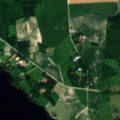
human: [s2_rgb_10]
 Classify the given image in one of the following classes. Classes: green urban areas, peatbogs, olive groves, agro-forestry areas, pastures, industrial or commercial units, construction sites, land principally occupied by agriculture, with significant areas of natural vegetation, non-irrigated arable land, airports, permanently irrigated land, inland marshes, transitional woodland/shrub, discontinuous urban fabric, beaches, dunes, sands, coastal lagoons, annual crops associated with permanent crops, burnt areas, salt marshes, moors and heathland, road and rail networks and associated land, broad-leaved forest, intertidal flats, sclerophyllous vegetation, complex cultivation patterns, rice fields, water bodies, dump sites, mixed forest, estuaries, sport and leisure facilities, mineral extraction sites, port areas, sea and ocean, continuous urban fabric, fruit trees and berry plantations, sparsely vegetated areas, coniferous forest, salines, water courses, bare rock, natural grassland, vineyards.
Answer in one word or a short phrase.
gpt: non-irrigated arable land, land principally occupied by agriculture, with significant areas of natural vegetation, mixed forest, water bodies